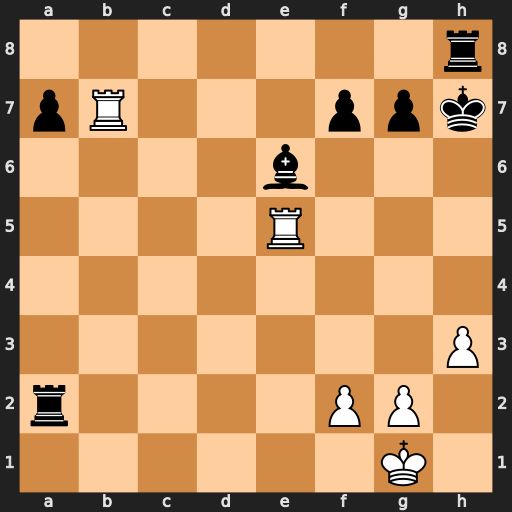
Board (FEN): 7r/pR3ppk/4b3/4R3/8/7P/r4PP1/6K1
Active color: w
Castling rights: -
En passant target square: -
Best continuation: Rh5+ Kg6 Rxh8 Ra1+ Kh2